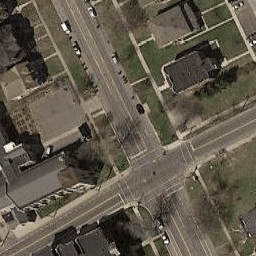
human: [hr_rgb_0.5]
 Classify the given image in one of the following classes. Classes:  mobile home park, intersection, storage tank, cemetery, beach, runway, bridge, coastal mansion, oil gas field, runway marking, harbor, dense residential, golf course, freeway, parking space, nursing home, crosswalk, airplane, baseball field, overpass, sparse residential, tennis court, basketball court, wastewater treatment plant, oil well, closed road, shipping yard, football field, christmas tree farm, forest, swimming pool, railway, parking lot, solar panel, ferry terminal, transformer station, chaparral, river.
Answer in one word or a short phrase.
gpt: intersection